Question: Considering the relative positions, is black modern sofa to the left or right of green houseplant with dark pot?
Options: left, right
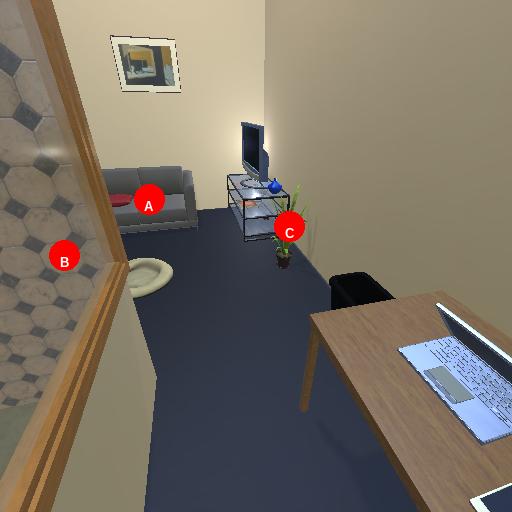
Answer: left